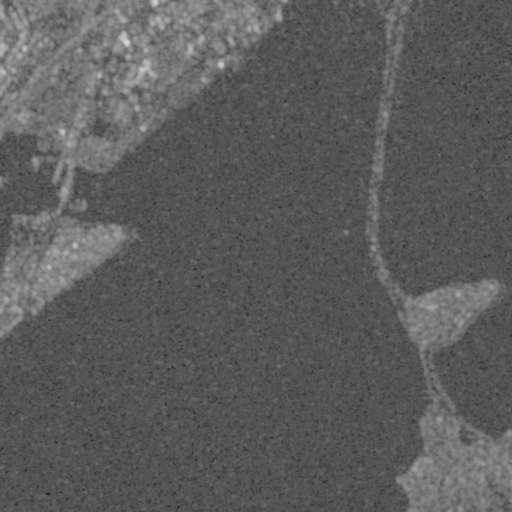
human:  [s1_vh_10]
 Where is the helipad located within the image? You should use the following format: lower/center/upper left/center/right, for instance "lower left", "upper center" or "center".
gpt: The helipad is located in the upper left of the image.
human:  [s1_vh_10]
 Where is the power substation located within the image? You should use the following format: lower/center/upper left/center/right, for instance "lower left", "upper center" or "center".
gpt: The power substation is located in the upper left of the image.
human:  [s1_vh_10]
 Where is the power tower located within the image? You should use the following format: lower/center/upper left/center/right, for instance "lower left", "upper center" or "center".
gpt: The power tower is located in the upper left of the image.
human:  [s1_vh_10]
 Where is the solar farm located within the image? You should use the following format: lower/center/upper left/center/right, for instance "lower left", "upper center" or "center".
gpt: The solar farm is located in the upper left of the image.
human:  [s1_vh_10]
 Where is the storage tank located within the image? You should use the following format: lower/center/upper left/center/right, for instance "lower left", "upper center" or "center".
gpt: The storage tank is located in the upper left of the image.
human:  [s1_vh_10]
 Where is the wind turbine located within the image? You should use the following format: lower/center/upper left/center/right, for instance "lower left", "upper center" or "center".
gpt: The wind turbine is located in the upper center of the image.
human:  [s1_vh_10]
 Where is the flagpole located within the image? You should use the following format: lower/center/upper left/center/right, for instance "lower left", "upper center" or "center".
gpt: The flagpole is located in the lower right of the image.
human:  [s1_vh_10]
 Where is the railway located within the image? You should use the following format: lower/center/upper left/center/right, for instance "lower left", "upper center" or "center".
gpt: The railway is located in the upper left of the image.
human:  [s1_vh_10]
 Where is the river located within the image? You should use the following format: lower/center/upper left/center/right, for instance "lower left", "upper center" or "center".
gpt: The river is located in the left of the image.
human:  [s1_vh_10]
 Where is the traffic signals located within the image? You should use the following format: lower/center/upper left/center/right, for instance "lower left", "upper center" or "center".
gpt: The traffic signals is located in the upper left of the image.
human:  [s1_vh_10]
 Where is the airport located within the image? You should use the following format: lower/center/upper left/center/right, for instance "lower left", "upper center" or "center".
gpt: There is no airport in the image.

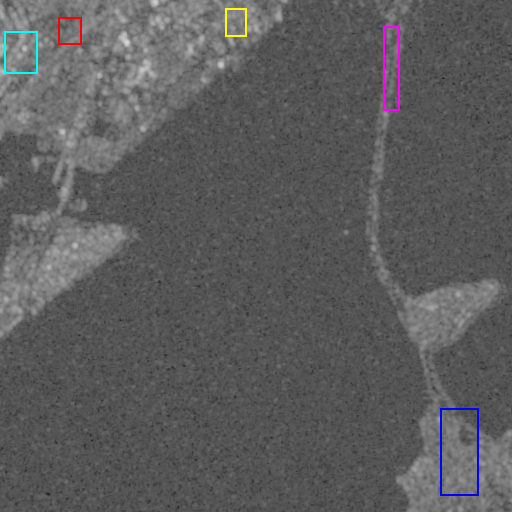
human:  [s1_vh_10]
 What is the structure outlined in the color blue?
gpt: The structure outlined in blue is a park.
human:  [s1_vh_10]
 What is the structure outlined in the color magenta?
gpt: The structure outlined in magenta is a parking lot.
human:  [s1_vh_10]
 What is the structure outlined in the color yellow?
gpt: The structure outlined in yellow is a power substation.
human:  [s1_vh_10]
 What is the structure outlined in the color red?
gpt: The structure outlined in red is a solar farm.
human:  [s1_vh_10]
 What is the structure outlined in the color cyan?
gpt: The structure outlined in cyan is a building.
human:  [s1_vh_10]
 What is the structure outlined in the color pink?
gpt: There is no pink outline.